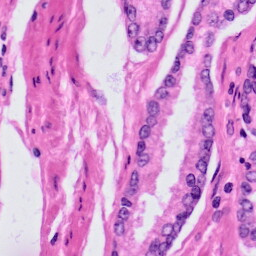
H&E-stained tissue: Prostate